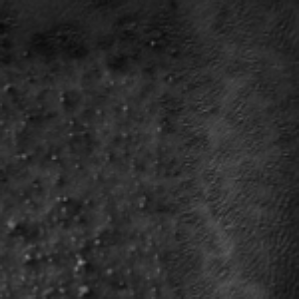
Label: frost